Question: I have installed the lastest version of sql-server for php. I use a simple USBWebserver and I have pasted all the driver files to the map 'C:\php\ext' . In the file 'php\php.ini', I have place this string behind:
'''
extension=php_sqlsrv_56_ts.dll
'''
Here can you see all the files in 'C:\php\ext' for running the driver:

Whit this I have no errors .
---
Now my problem is when I make my connection to the sql server database. I have the following error:
> Call to undefined function in c:
ootdd.php on line 2
This is my code where I've the exception:
'''
$conn = sqlsrv_connect( array("Database"=>"Immo"), ".\SQLEXPRESS");
'''
Can anyone help me?Thanks and sorry for my poor english.
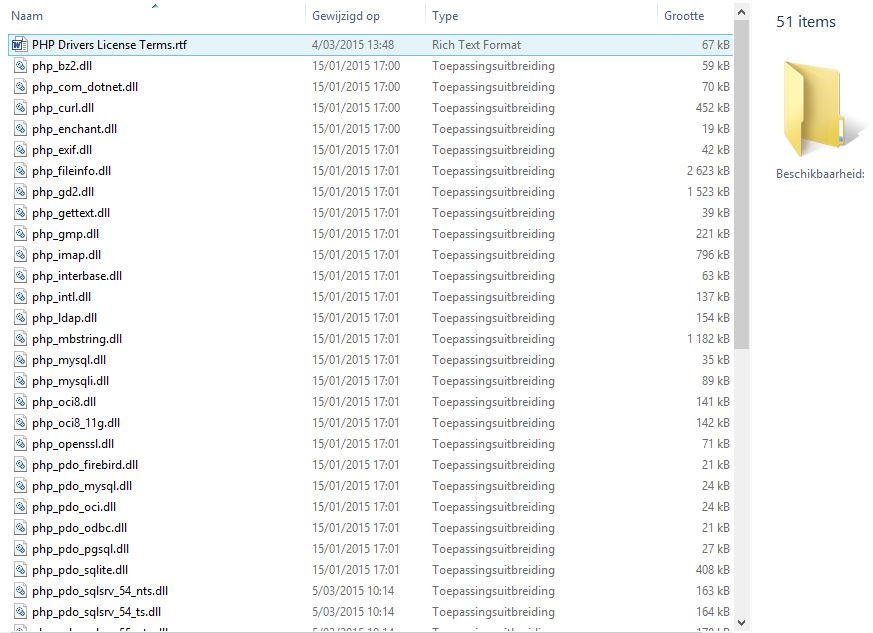
Answer: The string that you must place in your 'php\php.ini' file is this:
'''
extension=php_sqlsrv_54_ts.dll
'''
And for make a connection you must turn the two arguments from place.
'''
$conn = sqlsrv_connect(".\SQLEXPRESS", array("Database"=>"Immo"));
'''
This has help me to make a connection to a SQL-server with php.